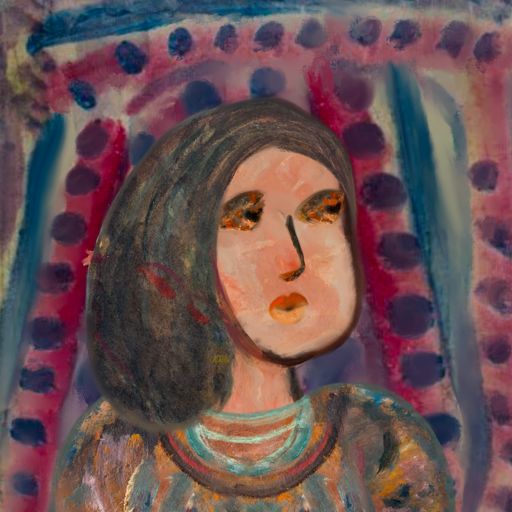
Background: HillGirl, Head And Neck Side: Roy_Bahadur, Face Side: Gypsy_Queen, Bust: Boggyland, Hair Side: Gypsy_Mother, Head Accessory: Blank, Second Necklace: Blank, Necklace: Blank, Baby: Blank